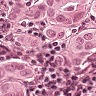
Metastatic tissue present: yes